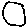
Label: circle